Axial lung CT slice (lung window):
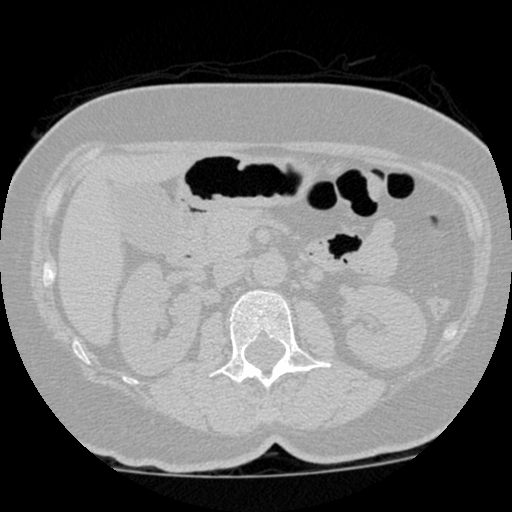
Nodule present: no